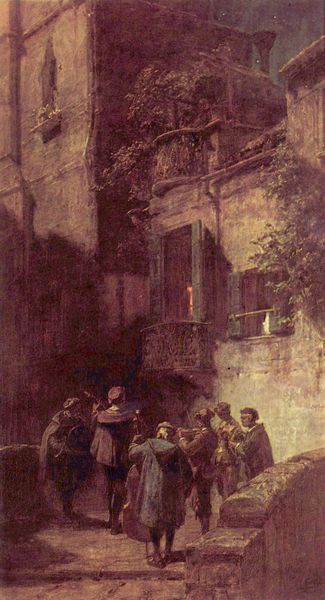
Titel: Das Ständchen
Künstler: Carl Spitzweg
Institution: Privatsammlung
Schlagwörter: baum, blau, blätter, dunkel, gemälde, gruppe, himmel, mann, schatten, umhang, bäume, gelb, grün, menschen, ocker, stadt, abend, blumen, braun, fenster, hell, holz, hut, hüte, licht, männer, nacht, schwarz, strasse, tür, weiss, dach, gebäude, haus, rot, weg, beige, alt, betrunken, betrunkene, mütze, mützen, wand, architektur, band, kleidung, stein, instrument, öl, häuser, brücke, kirche, sträucher, kutte, mantel, bass, gesang, gitarre, instrumente, kontrabass, musik, musiker, orchester, pflanze, pflanzen, fensterläden, kamin, schornstein, turm, ranken, balkon, liebe, fassade, gasse, spieler, süden, cello, mauer, türe, läden, treppe, spielen, musizieren, kerze, geländer, stufe, balkone, carl spitzweg, erker, spitzweg, fensterladen, guitarre, burg, steinbrücke, sterne, sternenhimmel, mäntel, gemäuer, geige, musike, violine, biedermeier, efeu, singen, sänger, mauern, schloß, umhänge, blumenkasten, laute, mandoline, anbeten, gitare, geliebte, fidel, kapuze, hausfassade, strächer, hausfront, maue, studenten, verona, verliebte, balko, musikanten, brückengeländer, minnesänger, minnesang, aus, matel, streicher, ständchen, gitarren, spielmänner, verliebter, spitzweggrei, fensterladenlicht